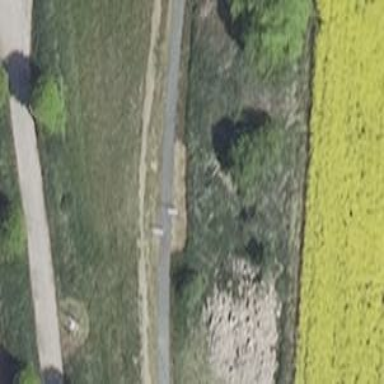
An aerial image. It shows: Asphalt path.